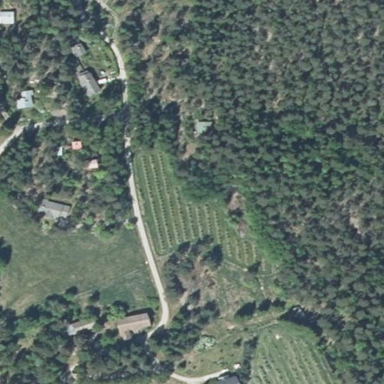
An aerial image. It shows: Orchard.